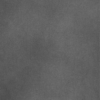
Label: dusty